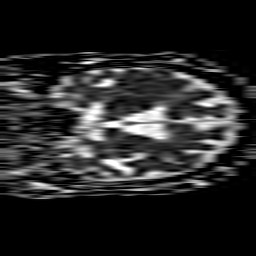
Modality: ADC
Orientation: coronal
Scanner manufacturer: philips
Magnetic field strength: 1.5 T
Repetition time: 3.91 s
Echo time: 0.1033 s